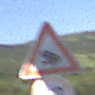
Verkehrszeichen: AmphibienwanderungRechts
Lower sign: Geschwindigkeit30
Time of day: MorningAfternoon
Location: Outdoor (RoadRail)
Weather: PartlyCloudy
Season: NotSpecified
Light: Natural